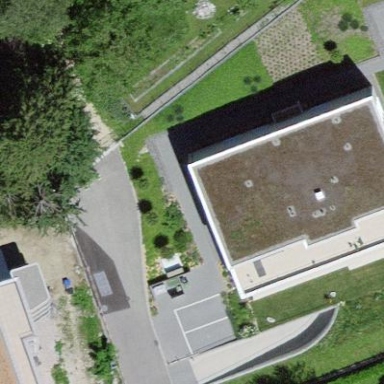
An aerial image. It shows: Building with apartments and flat roof.